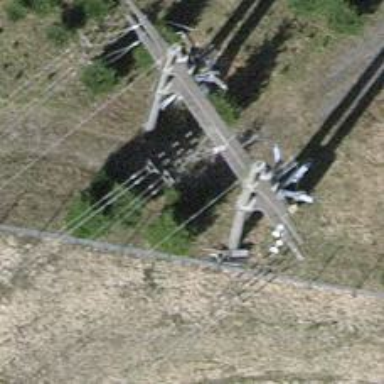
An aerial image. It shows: Power line in the image.